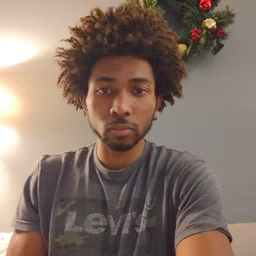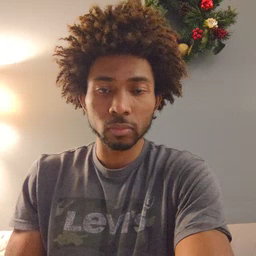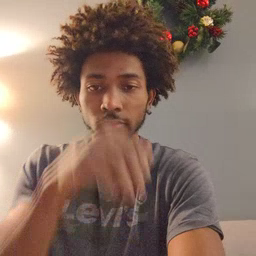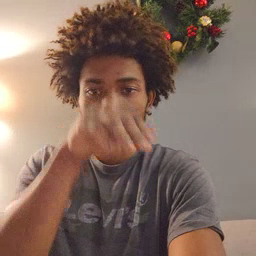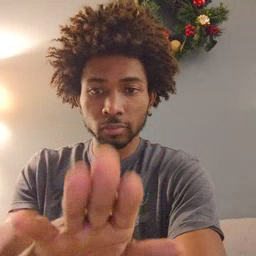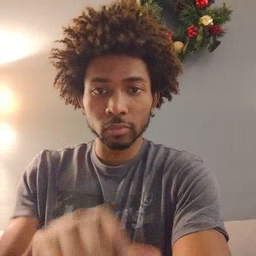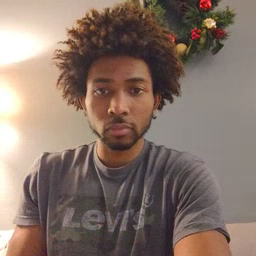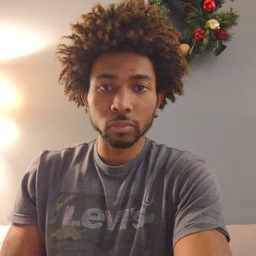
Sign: elephant